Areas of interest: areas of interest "Educational"
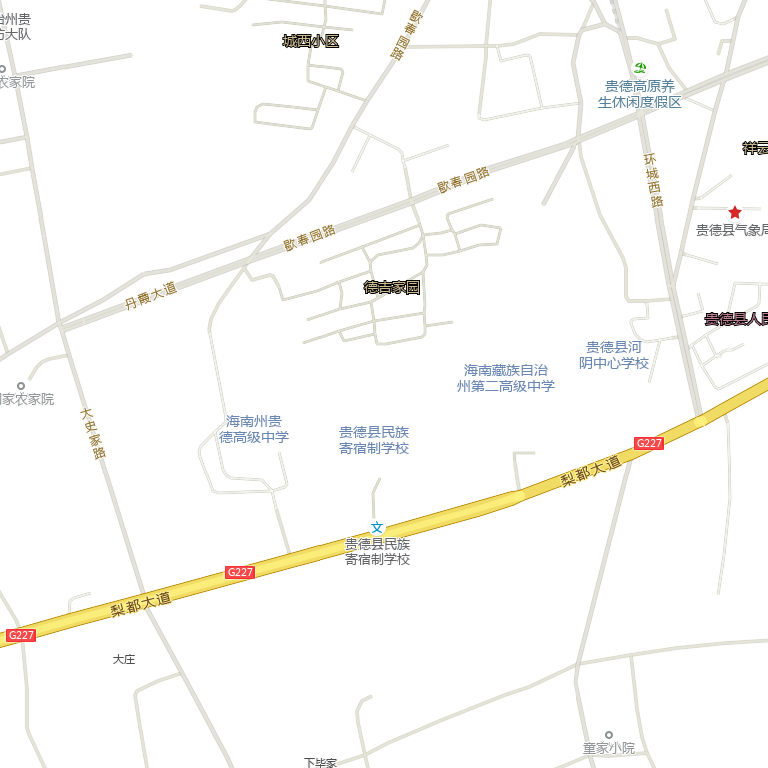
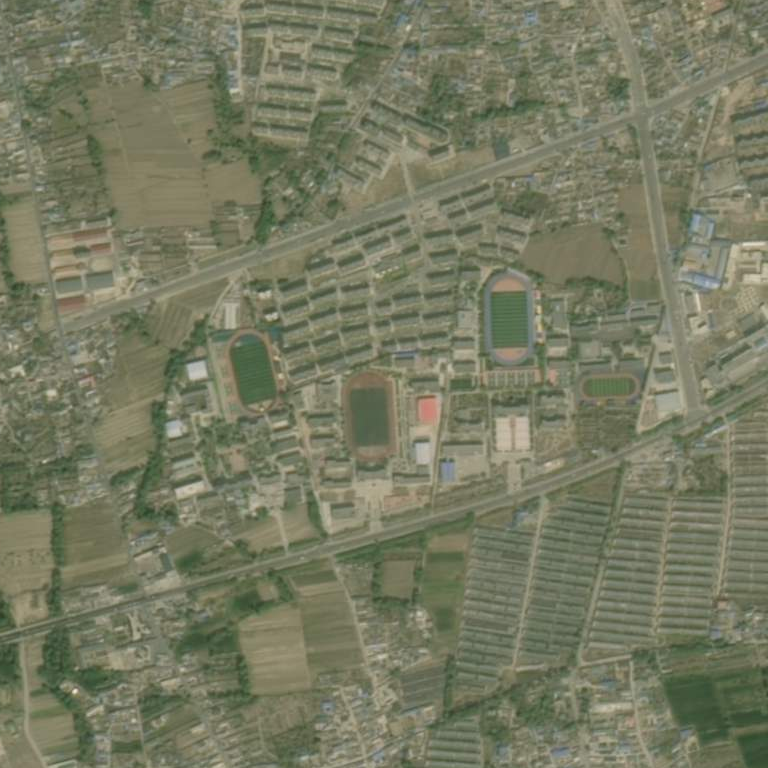